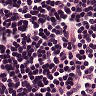
Metastatic tissue present: no